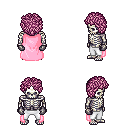
a pixel art fantasy rpg character, male body template, skeleton, pink cape, white pants, pink curly afro hairstyle, metal gloves, four views (front, back, left, right), 2x2 character sprite sheet, small pixel art, hard edges, no anti-aliasing